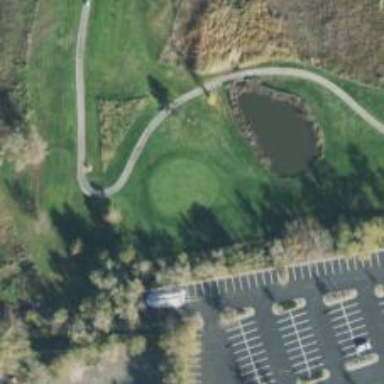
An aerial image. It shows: View of golf hole.